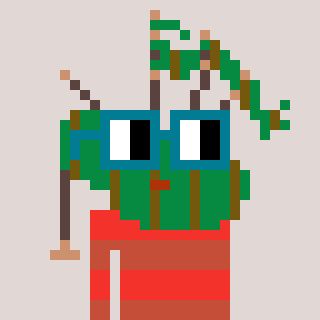
a pixel art character with square dark green glasses, a bagpipe-shaped head and a rust-colored body on a warm background